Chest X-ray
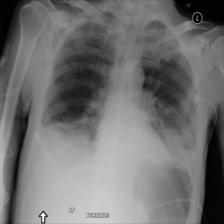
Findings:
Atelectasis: positive
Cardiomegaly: negative
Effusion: positive
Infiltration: negative
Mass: negative
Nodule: negative
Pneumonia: negative
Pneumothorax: negative
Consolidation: negative
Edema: negative
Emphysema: negative
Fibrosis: negative
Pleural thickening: negative
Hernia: negative